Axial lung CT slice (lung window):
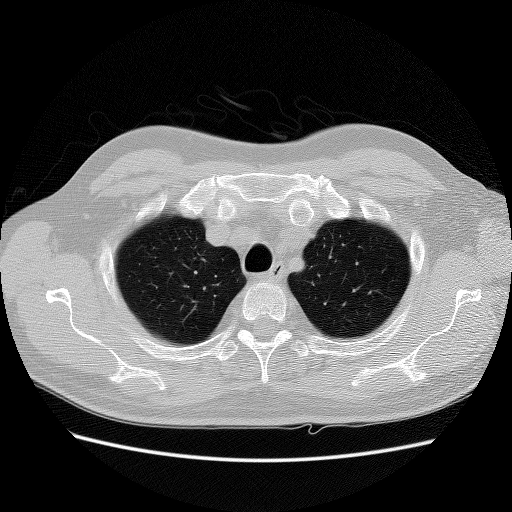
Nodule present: no